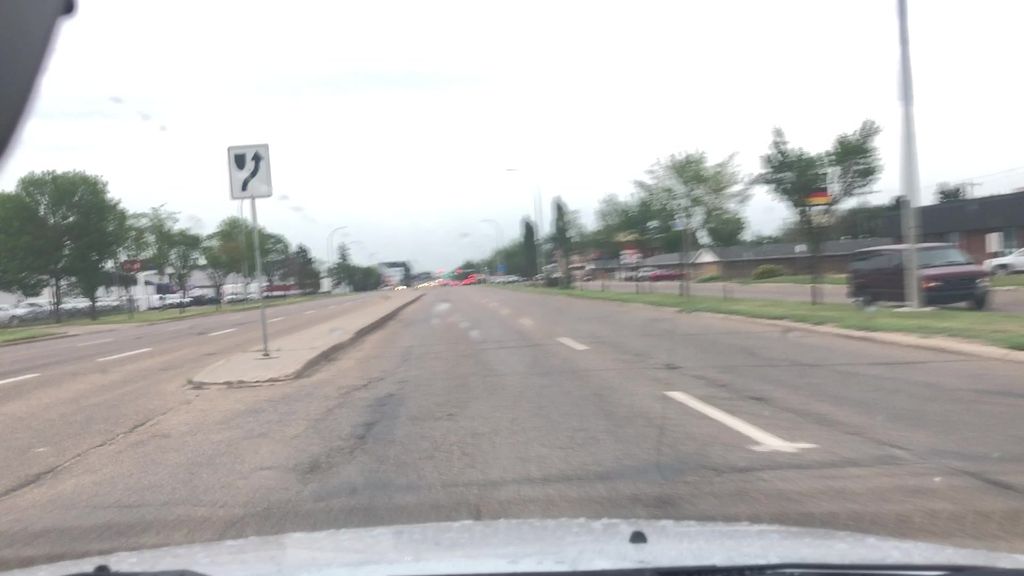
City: edmonton